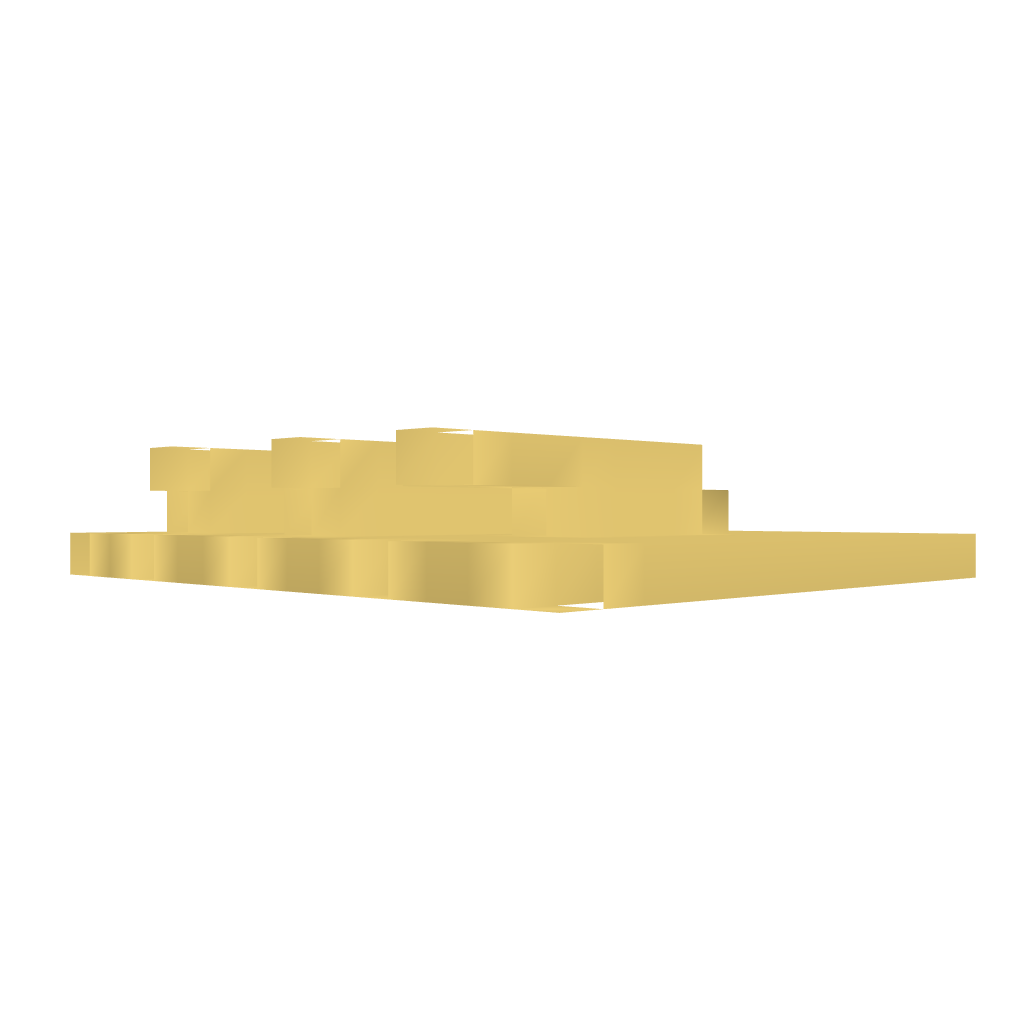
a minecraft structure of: Elemental Arrows bad low quality